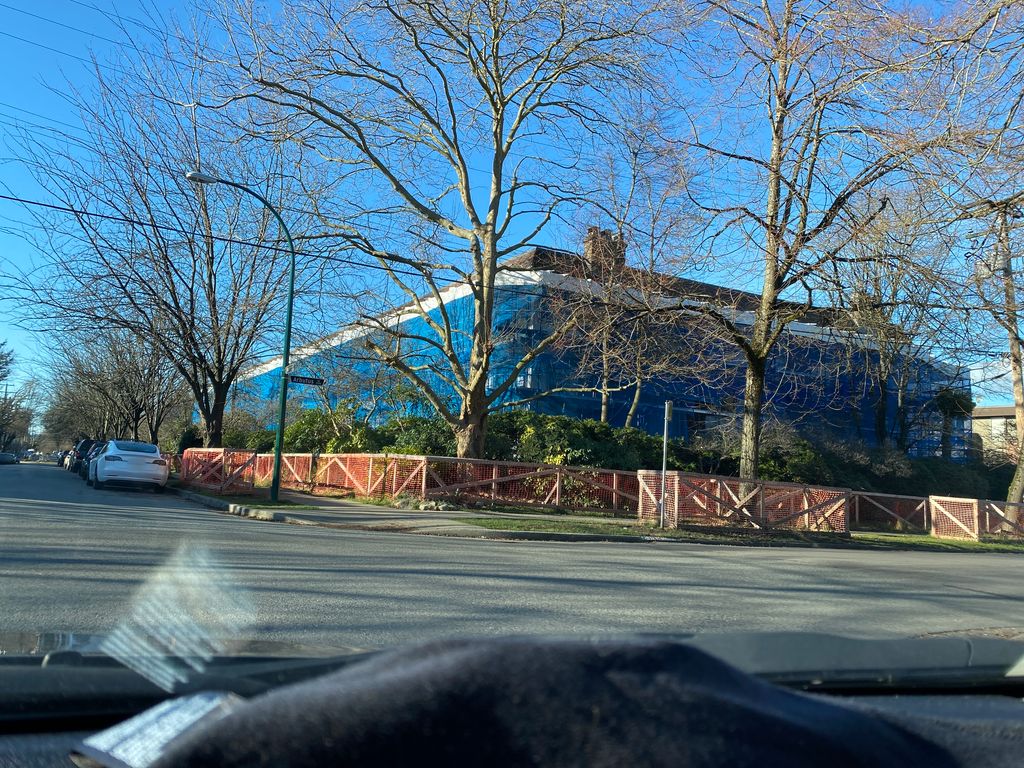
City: vancouver